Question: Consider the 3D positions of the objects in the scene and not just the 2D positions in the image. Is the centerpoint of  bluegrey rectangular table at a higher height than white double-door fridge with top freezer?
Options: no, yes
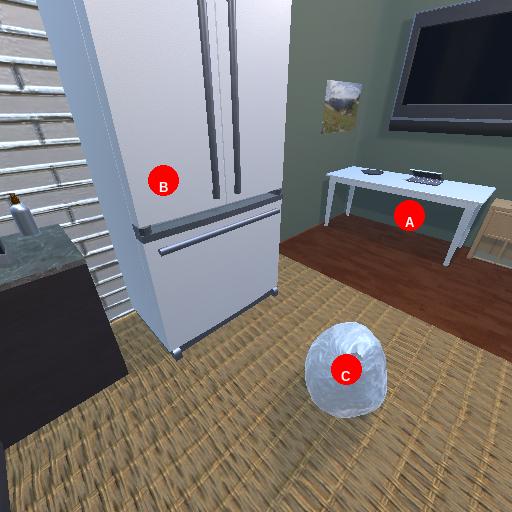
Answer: no